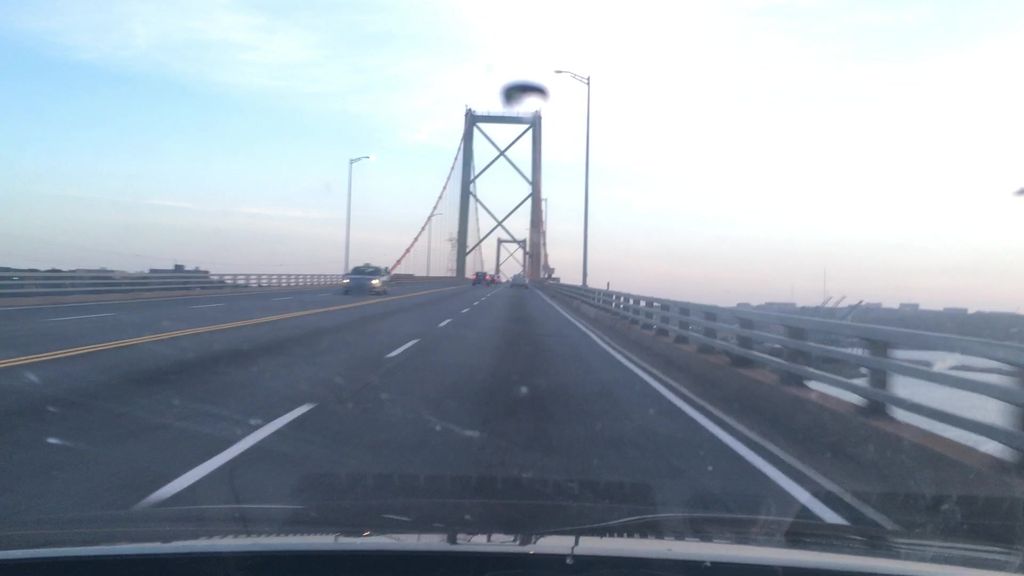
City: halifax